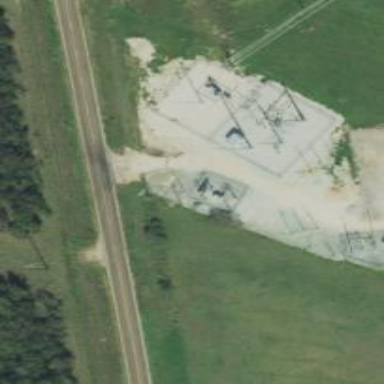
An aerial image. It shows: Power tower that serves as switch.